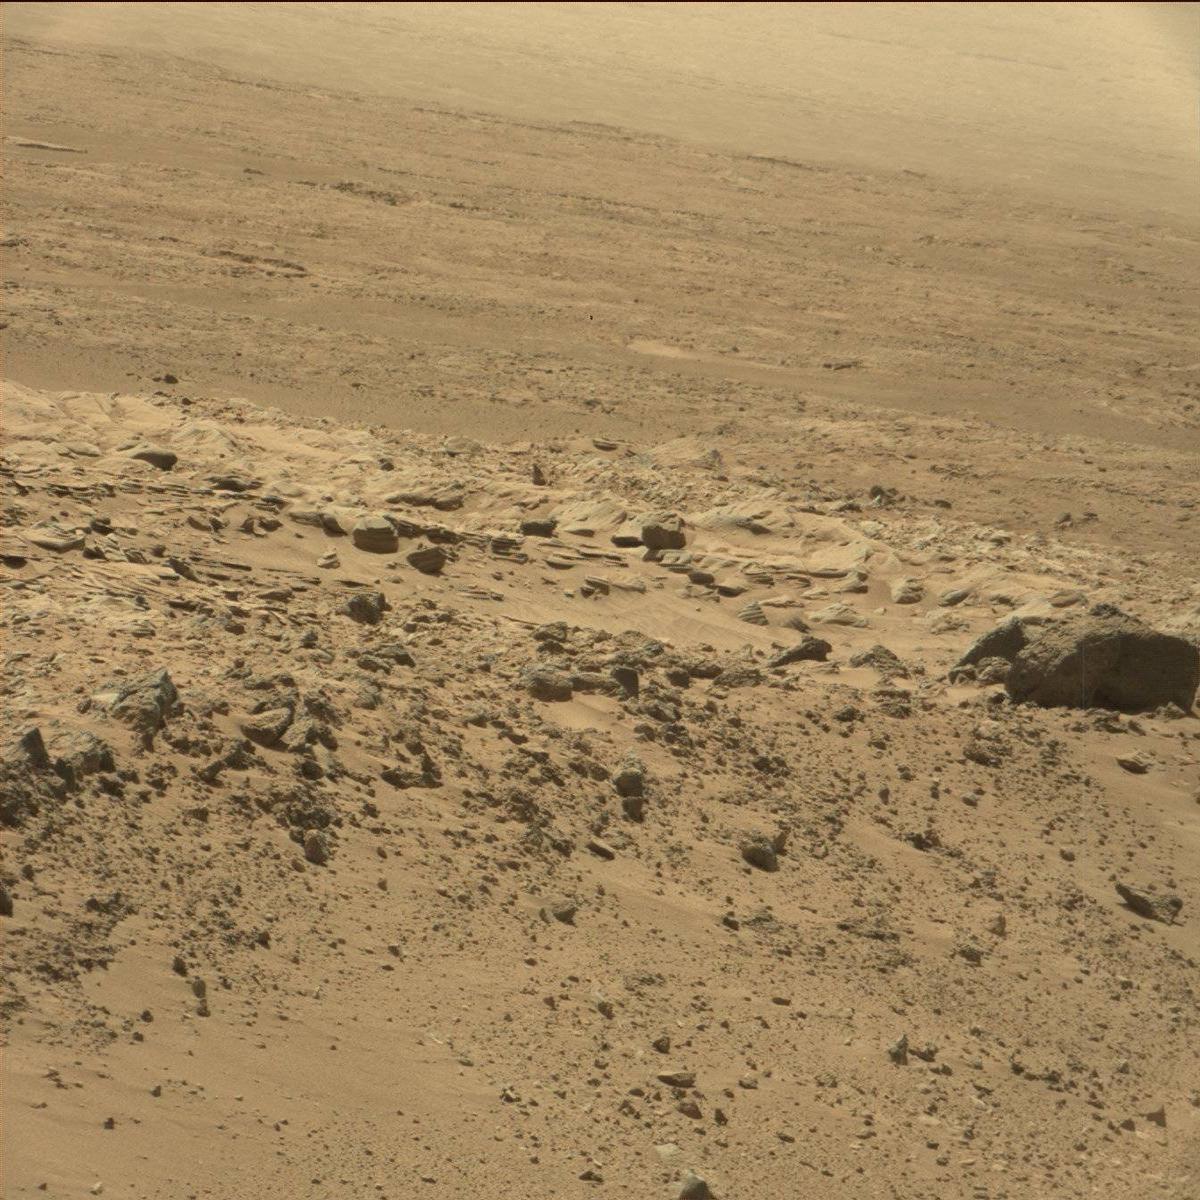
Terrain classes present: Bedrock, Ridge, Sand / Soil